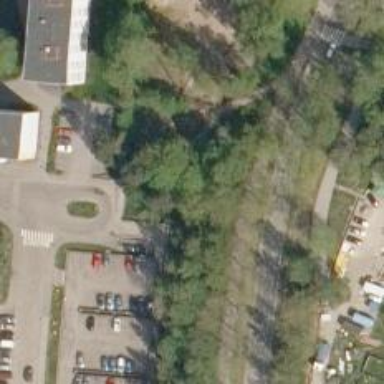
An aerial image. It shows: Path.